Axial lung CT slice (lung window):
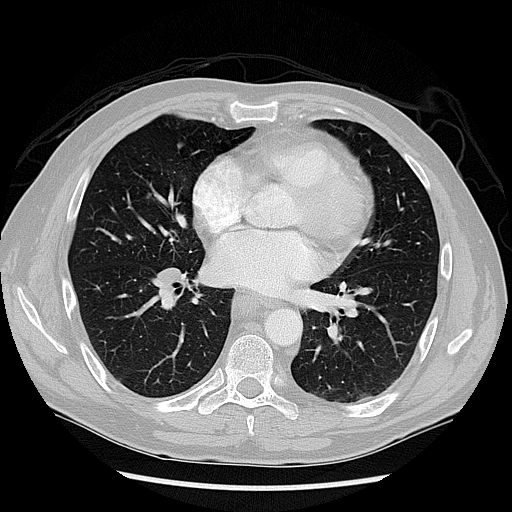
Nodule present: no